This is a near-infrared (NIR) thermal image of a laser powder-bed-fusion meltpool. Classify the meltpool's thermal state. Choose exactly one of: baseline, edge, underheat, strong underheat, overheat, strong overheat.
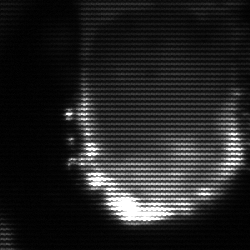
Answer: baseline